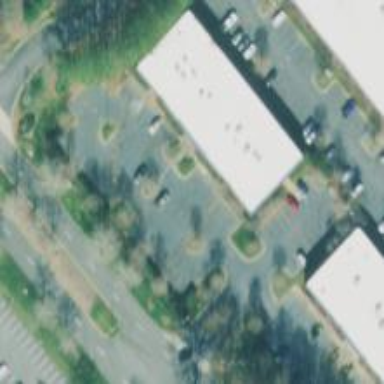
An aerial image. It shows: Office building.